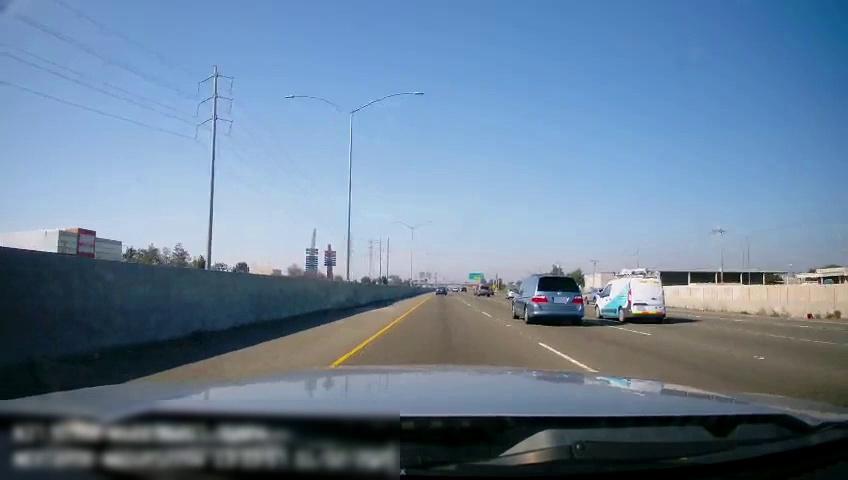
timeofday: Day
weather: Sunny
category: Drivable Space
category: Vehicles | Truck
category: Vehicles | SUV
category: Vehicles | Car
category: Vehicles | SUV
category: Vehicles | Car
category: Vehicles | Car
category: Lanes | Current Lane
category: Lanes | Current Lane
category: Lanes | Alternate Lane
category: Lanes | Alternate Lane
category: Lanes | Alternate Lane
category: Lanes | Alternate Lane
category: Traffic | Signs